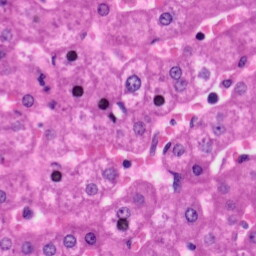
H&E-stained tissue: Liver